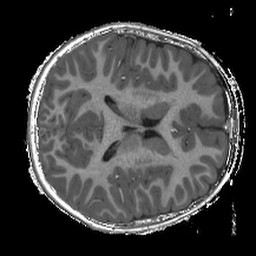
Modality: T1w
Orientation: axial
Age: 7
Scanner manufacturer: siemens
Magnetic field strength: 3 T
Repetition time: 2.4 s
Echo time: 0.00224 s